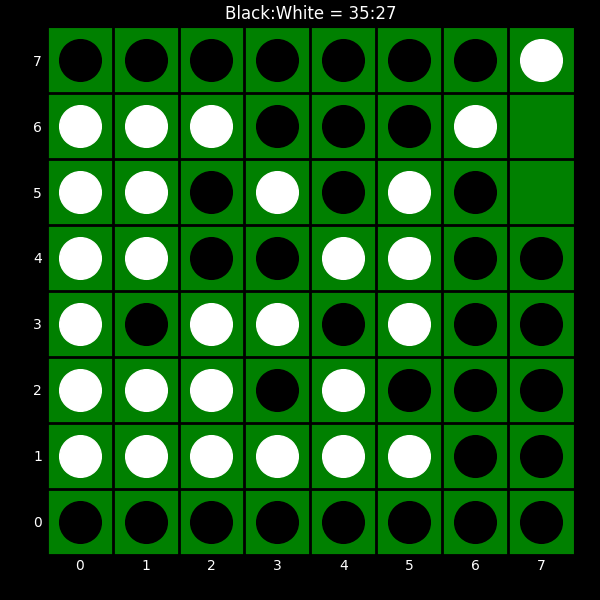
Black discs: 35
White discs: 27